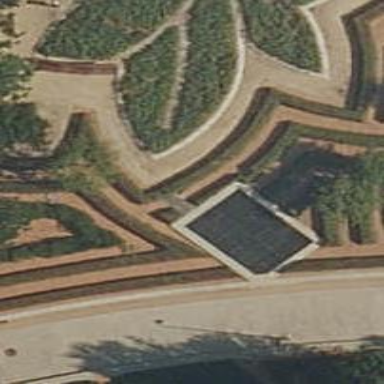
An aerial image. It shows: Hedge barrier.